Question: There are two lists I need to compare, see the below pic:

What I want to do is compare if each ID AND Option in left list exists or not in the right list. I tried to use VLOOKUP and COUNTIF but I dont know how to deal with the AND condition(ID AND Option) in both of them.
How can I do this?
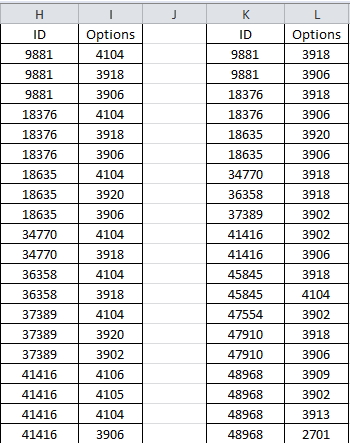
Answer: '''
=IF(COUNTIFS(K:K,H2,L:L,I2)>0,"Duplicate","Unique")
'''